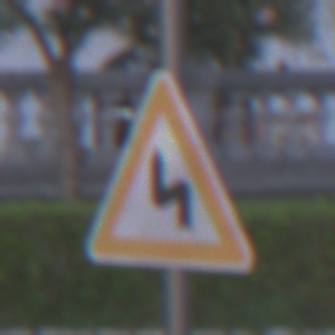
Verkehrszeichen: DoppelkurveZunaechstLinks
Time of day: SunriseSunset
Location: Outdoor (Urban)
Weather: PartlyCloudy
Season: NotSpecified
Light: Natural